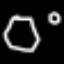
Label: octagon